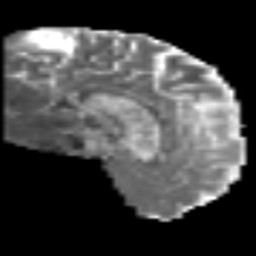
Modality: MD
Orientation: sagittal
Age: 50
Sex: male
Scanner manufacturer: siemens
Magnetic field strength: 3 T
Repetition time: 6.1 s
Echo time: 0.101 s